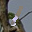
Label: 1